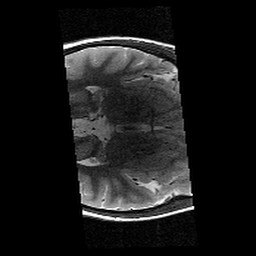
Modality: T2w
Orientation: axial
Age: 11
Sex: male
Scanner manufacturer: siemens
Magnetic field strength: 3 T
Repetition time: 9.23 s
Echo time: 0.067 s